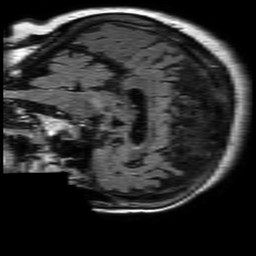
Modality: FLAIR
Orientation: sagittal
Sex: female
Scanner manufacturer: philips
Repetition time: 11 s
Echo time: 0.125 s